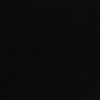
Atmospheric dust classification: not_dusty